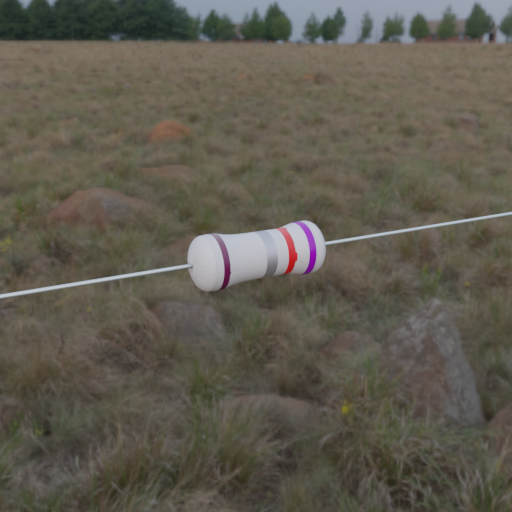
Resistor colour bands (in order): brown, silver, red, violet